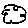
Label: cloud